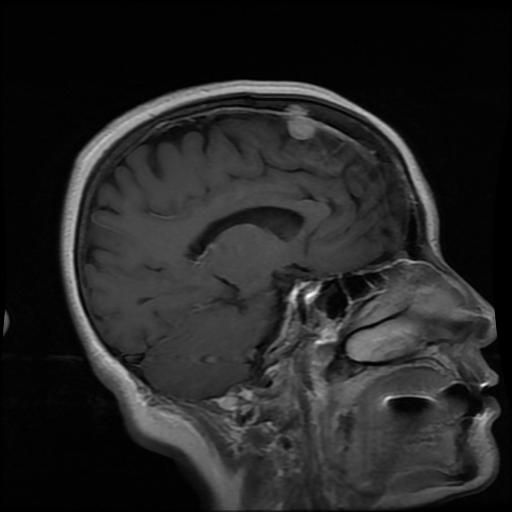
Label: meningioma